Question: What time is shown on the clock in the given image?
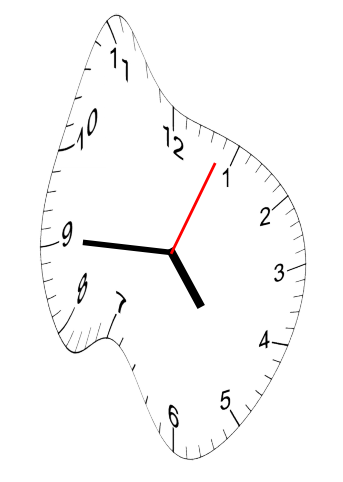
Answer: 04:45:04